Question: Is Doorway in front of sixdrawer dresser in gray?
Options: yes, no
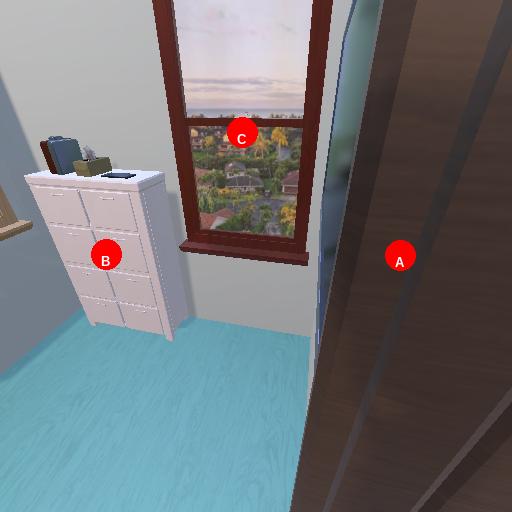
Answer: yes